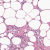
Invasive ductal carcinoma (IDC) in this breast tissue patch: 0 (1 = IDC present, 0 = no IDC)